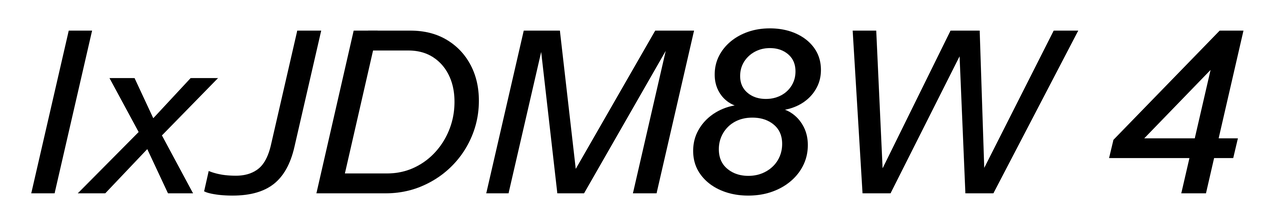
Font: InstrumentSans-Italic_Medium_Italic